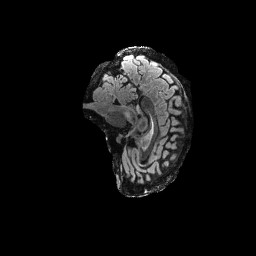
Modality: FLAIR
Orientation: sagittal
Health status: ill
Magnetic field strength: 3 T